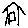
Label: house